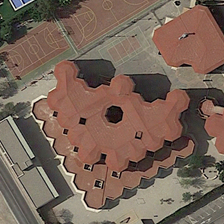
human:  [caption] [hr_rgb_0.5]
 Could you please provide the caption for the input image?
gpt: at the corner of the cross are three red roof buildings like honeycomb together with two sports fields .

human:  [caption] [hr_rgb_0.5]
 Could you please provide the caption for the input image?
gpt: it is an esthetic red center with two basketball courts and a tennis court besides it .

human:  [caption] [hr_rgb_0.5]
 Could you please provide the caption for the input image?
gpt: the honeycomb center is next to the basketball court .

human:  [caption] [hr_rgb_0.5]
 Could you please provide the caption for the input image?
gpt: a red center building is near two basketball fields and several green trees .

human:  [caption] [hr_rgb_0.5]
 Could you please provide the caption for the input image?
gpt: at the corner of the cross are three red roof buildings like honeycomb together with two sports fields .